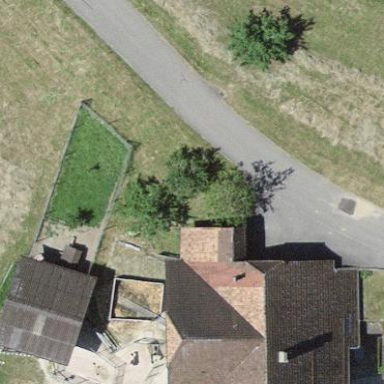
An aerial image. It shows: Farm building.